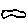
Label: cloud